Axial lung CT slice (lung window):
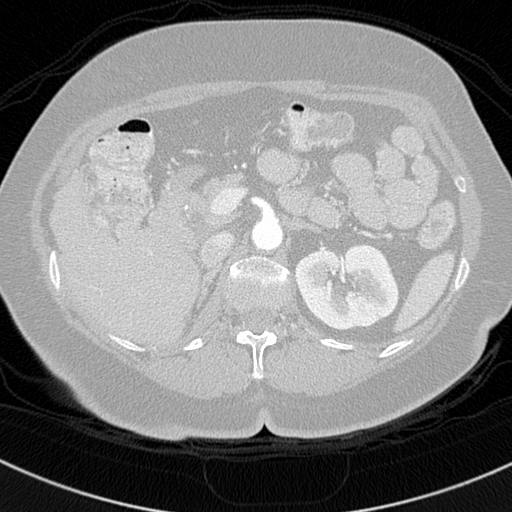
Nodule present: no